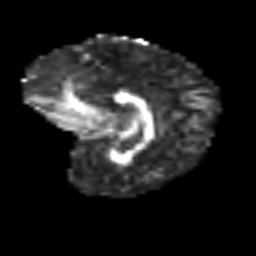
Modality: FA
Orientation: sagittal
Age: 62
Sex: female
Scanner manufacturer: siemens
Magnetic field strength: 3 T
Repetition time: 3.2 s
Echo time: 0.081 s